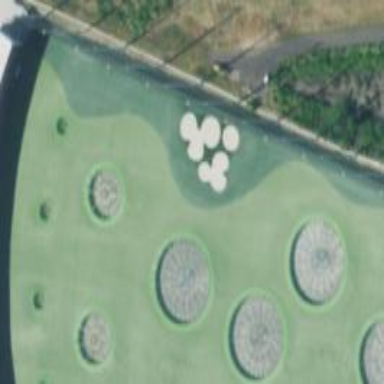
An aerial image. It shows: Driving range for golf on grass.